Question: I am struggling to get data in this form (in pandas)

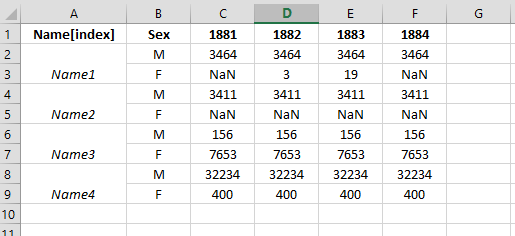
Answer: Use 'concat' to merge your text files:
'''
import pandas as pd
import pathlib
data_dir = pathlib.Path('.')
data = []
for filename in sorted(data_dir.glob('yob*.txt')):
year = filename.stem[3:] # .stem is the filename without extension
sr = pd.read_csv(filename, header=None, names=['Name', 'Sex', year],
index_col=['Name', 'Sex'], squeeze=True)
data.append(sr)
df = pd.concat(data, axis=1) .reindex(pd.MultiIndex.from_product([df.index.levels[0], ['F', 'M']])) .fillna(0).astype(int)
'''
Output:
'''
>>> df
1880 2014 2020
Name
Aaban F 0 0 0
M 0 16 0
Aabha F 0 9 5
M 0 0 0
Aabriella F 0 5 7
... ... ... ...
Zytaveon M 0 8 0
Zyva F 0 0 6
M 0 0 0
Zyyon F 0 0 0
M 0 6 0
[74374 rows x 3 columns]
'''
Note: I replaced 'NaN' by 0
Focus on "Mary":
'''
>>> df.loc['Mary']
1880 2014 2020
F 7065 2634 2188
M 27 5 5
'''